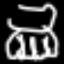
Label: frog